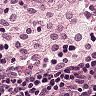
Metastatic tissue present: no